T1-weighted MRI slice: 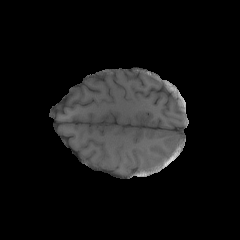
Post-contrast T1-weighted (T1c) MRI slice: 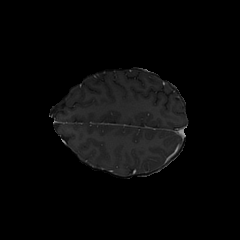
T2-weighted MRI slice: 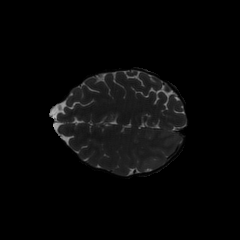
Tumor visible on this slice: no